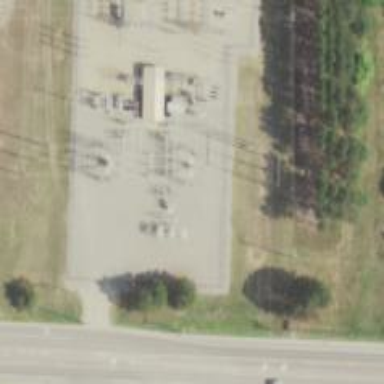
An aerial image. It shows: Power tower.